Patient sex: M
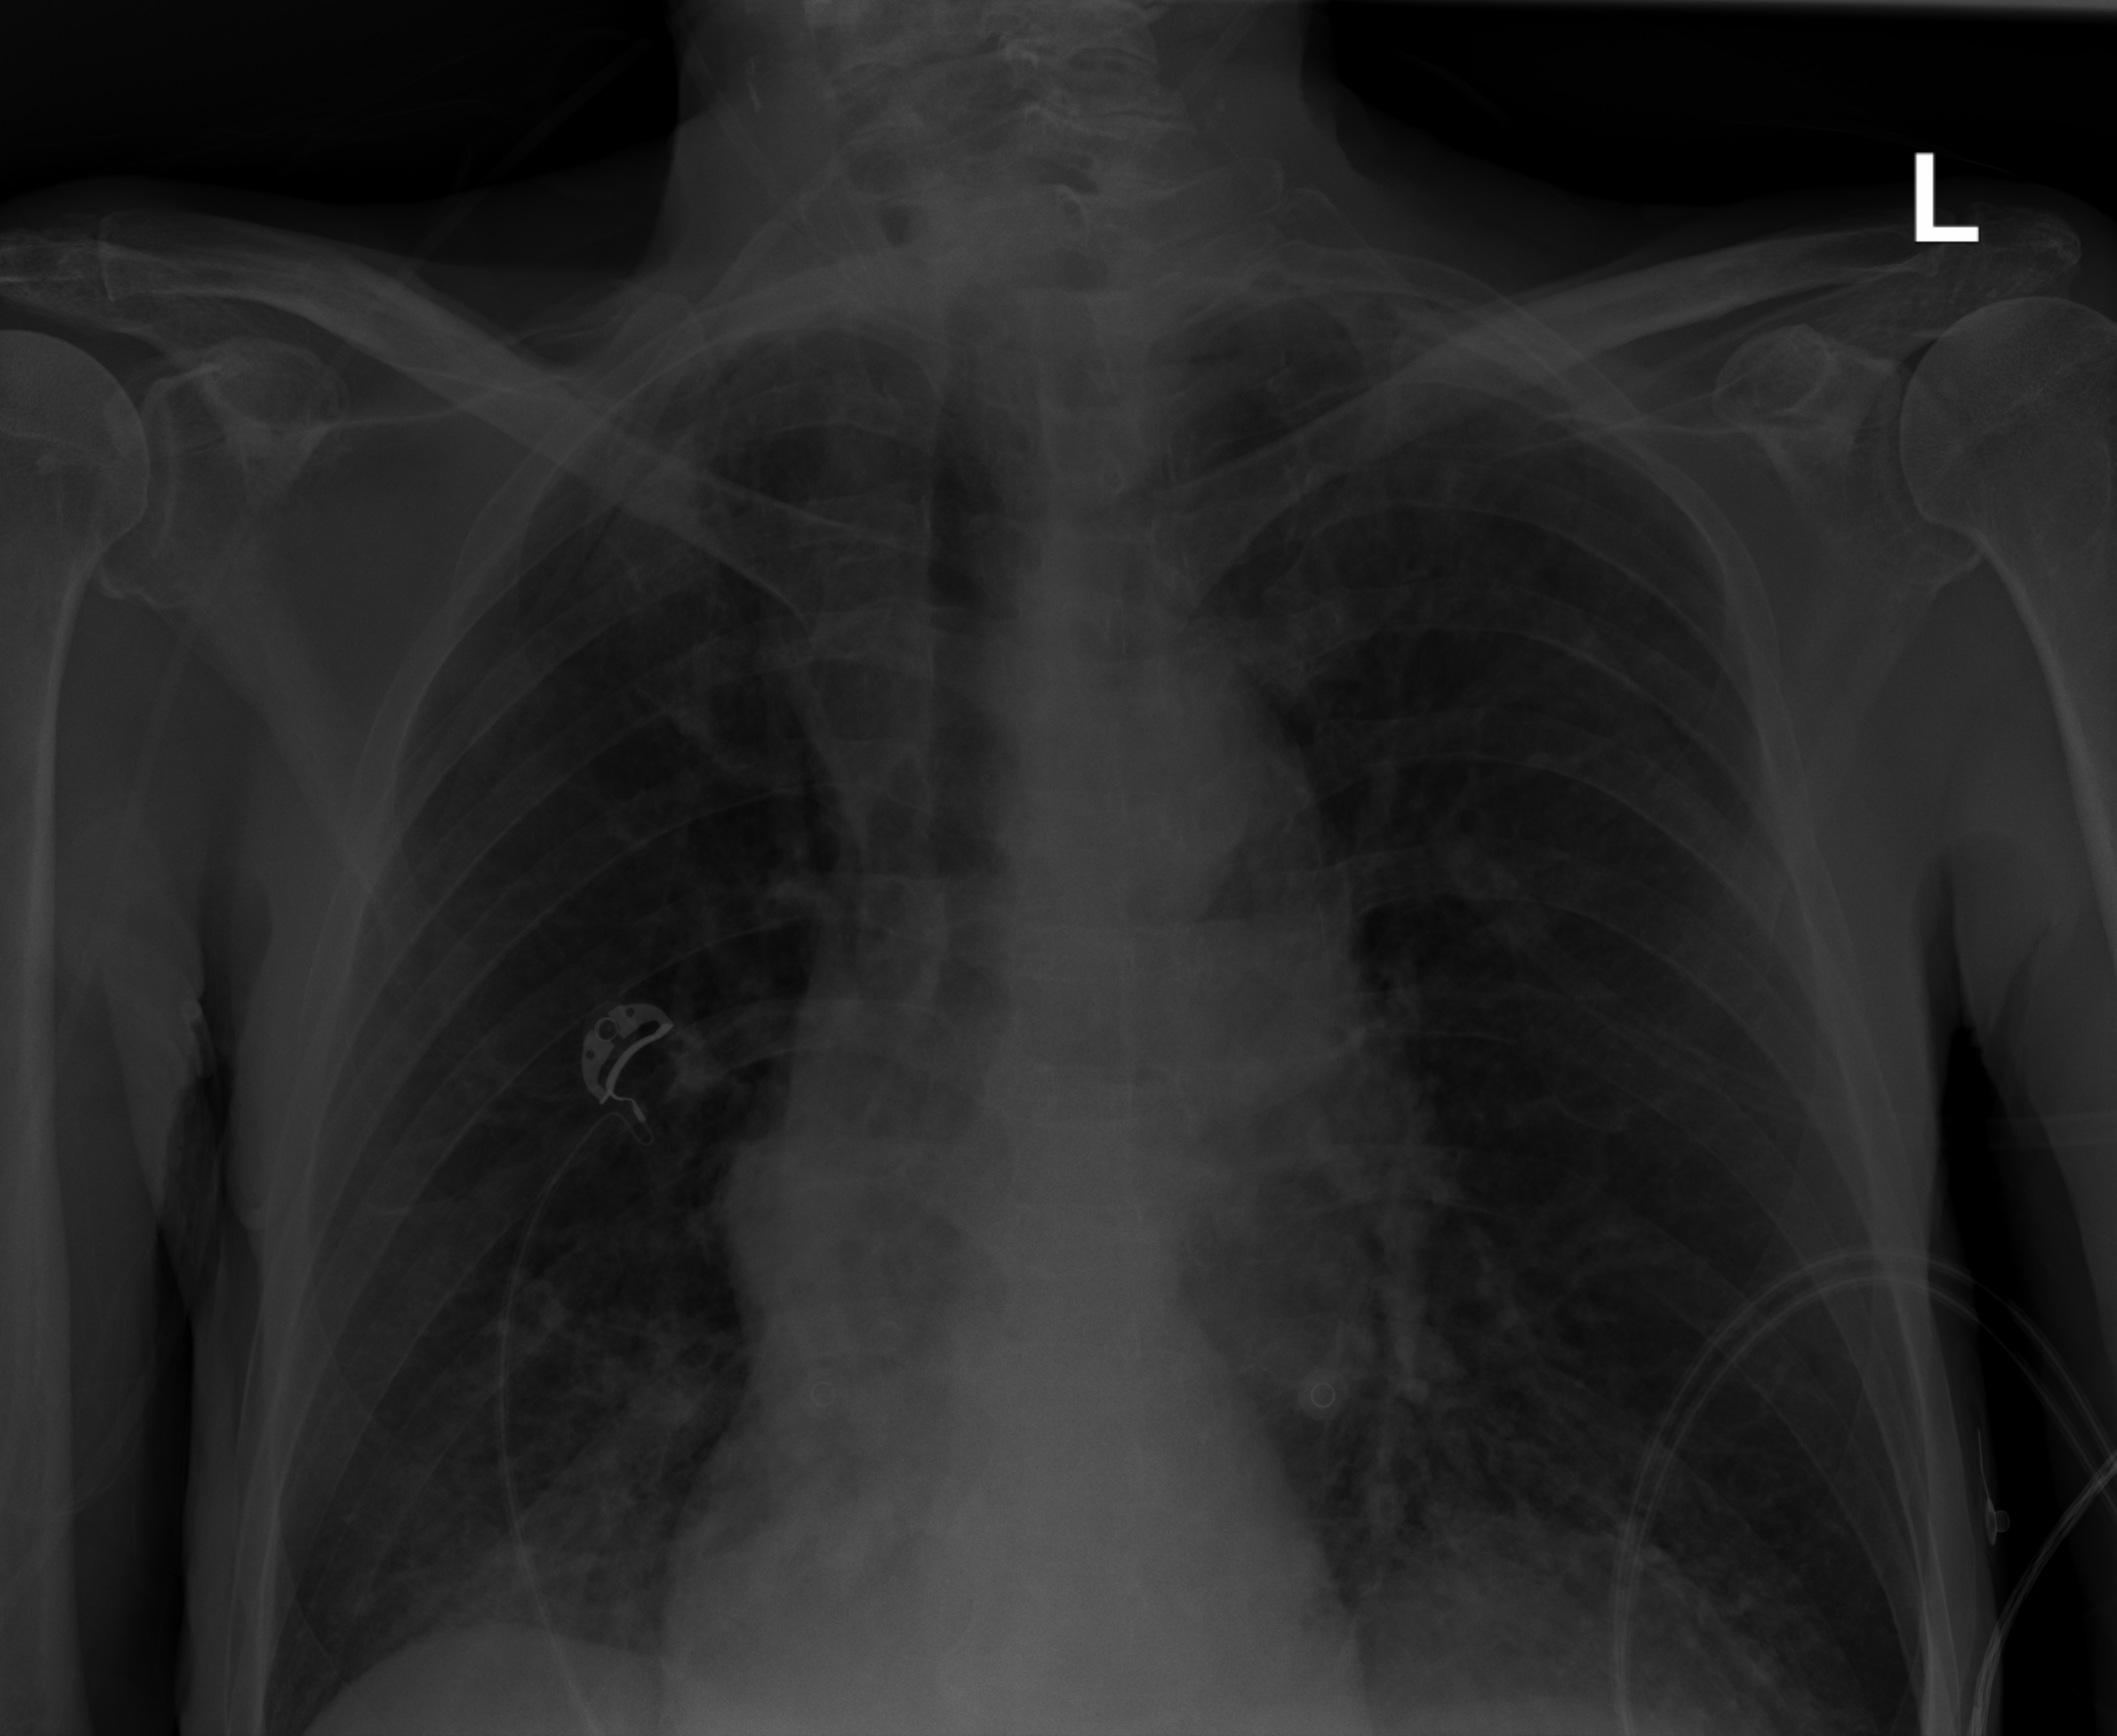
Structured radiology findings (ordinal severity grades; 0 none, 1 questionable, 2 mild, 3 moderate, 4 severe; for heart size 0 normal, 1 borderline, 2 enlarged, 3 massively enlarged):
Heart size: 0
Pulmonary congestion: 0
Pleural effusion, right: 0
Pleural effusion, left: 0
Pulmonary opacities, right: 0
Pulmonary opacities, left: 0
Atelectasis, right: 2
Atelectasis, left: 0